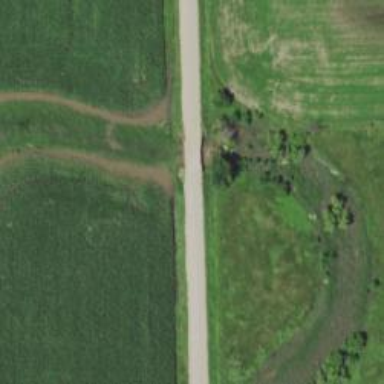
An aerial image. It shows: Unclassified road.